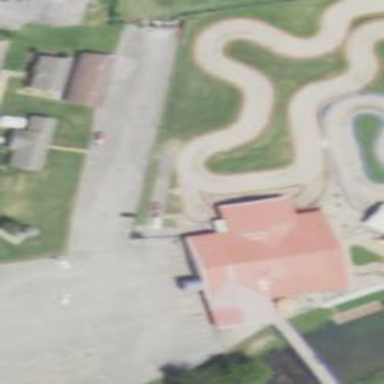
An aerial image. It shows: Commercial building next to miniature golf course.